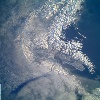
Label: cloud